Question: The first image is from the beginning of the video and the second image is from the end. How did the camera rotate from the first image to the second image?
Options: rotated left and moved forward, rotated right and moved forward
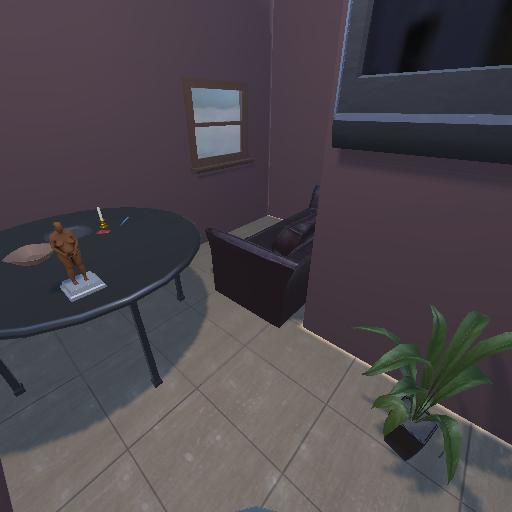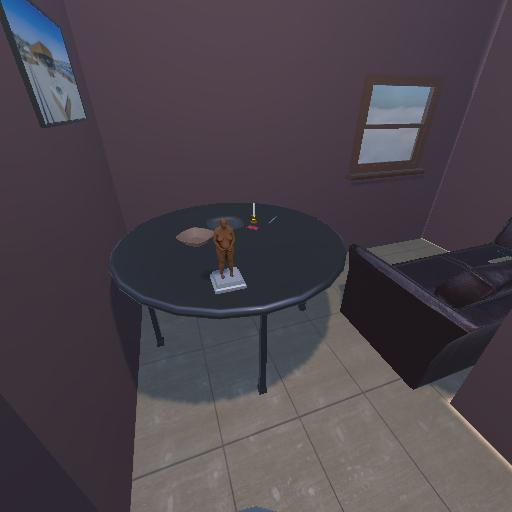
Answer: rotated left and moved forward